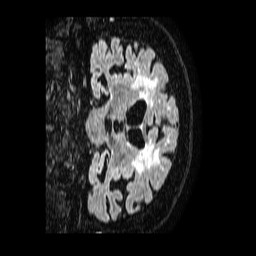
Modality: FLAIR
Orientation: coronal
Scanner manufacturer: philips
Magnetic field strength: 1.5 T
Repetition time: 4.8 s
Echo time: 0.3 s